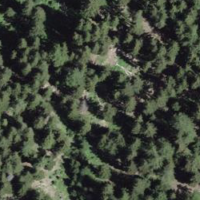
EUNIS habitat code: 43
Species observed at this site:
Gypaetus barbatus